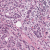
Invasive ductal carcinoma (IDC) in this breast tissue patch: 1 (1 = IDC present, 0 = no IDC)